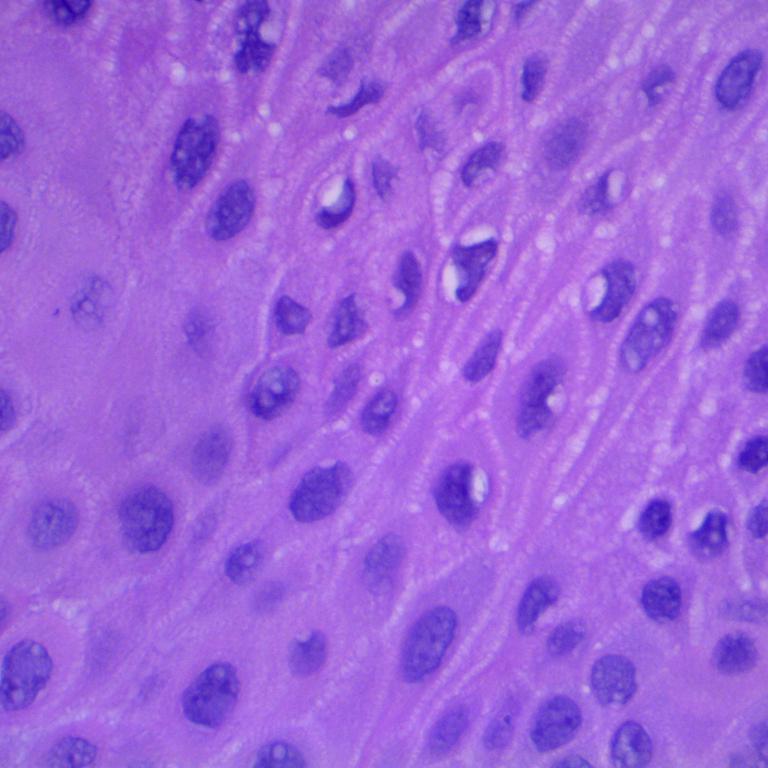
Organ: lung
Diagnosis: squamous carcinomas